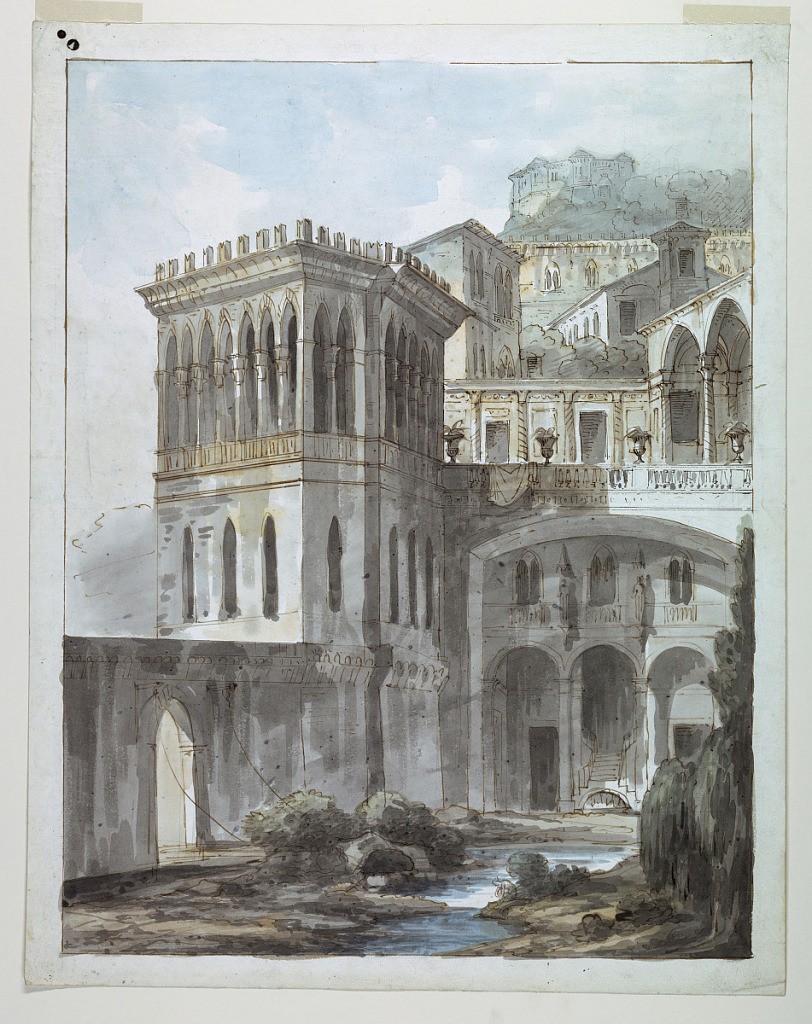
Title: Stage Design, View of Town on Hillside
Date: early 19th century
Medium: Pen and brown ink, brush and wash on paper
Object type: Drawing
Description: Vertical rectangle. Gothic palace on the edge of a small river, the near building leaning on hillside. Church and other buildings on the top of the hill.